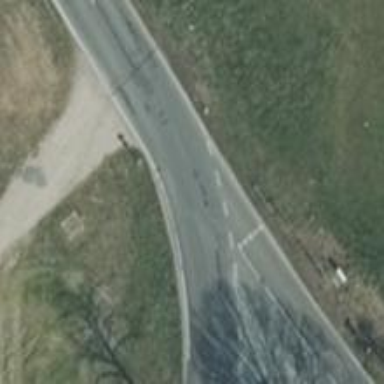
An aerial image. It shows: Secondary road with asphalt surface.